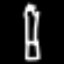
Label: pencil